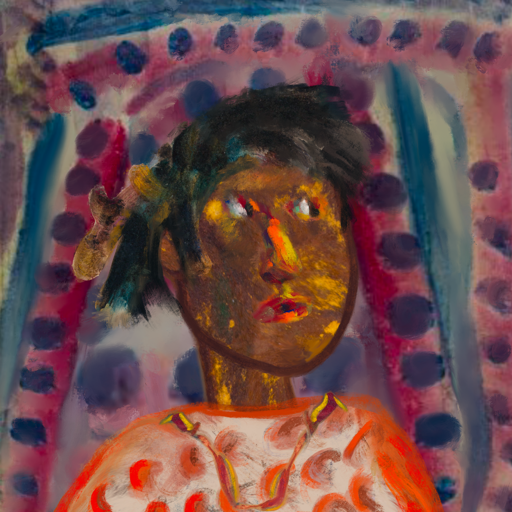
Background: HillGirl, Head And Neck Side: Comrade, Face Side: An_Impression, Bust: Rupkatha, Hair Side: Pipe, Head Accessory: Blank, Second Necklace: Gypsy_Mother_1, Necklace: Blank, Baby: Blank